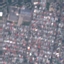
Land use / land cover: Residential